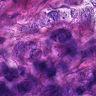
Metastatic tissue present: yes